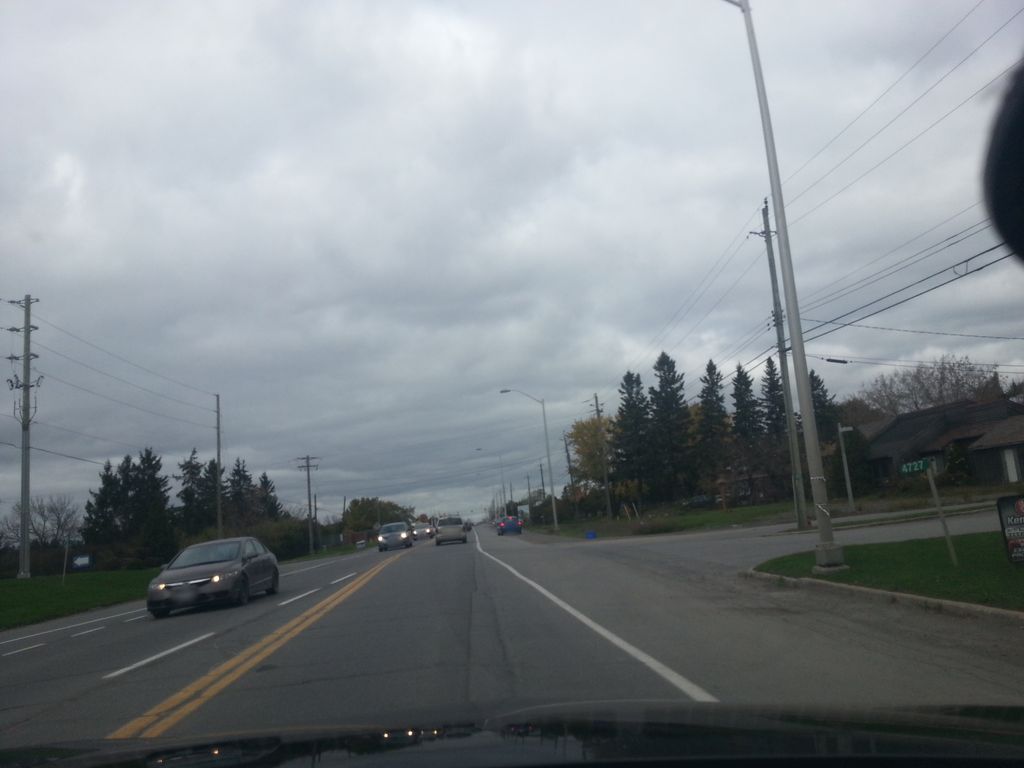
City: ottawa-gatineau